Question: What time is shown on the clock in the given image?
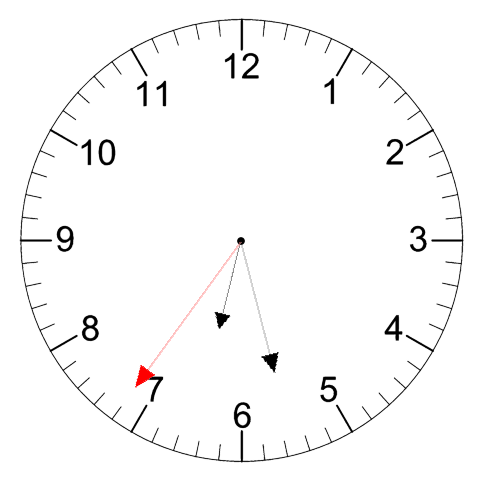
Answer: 06:27:36